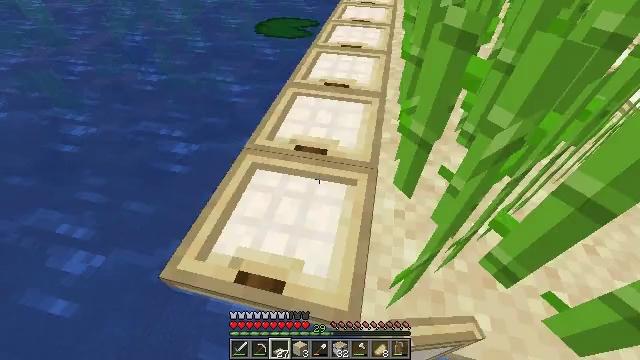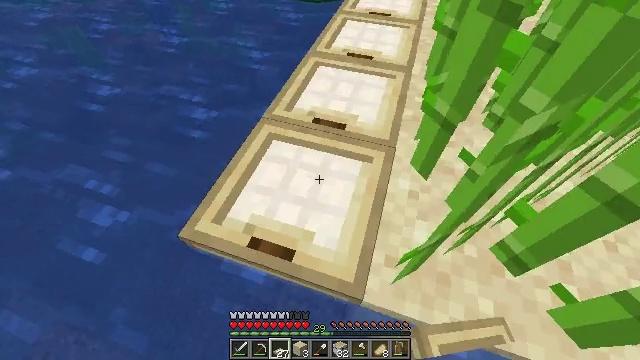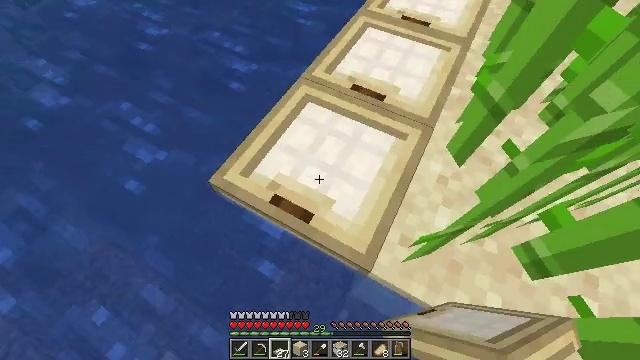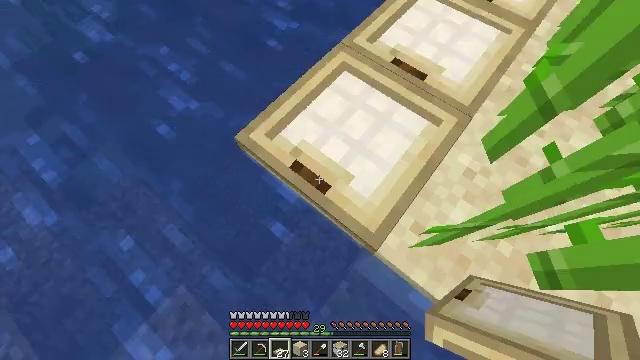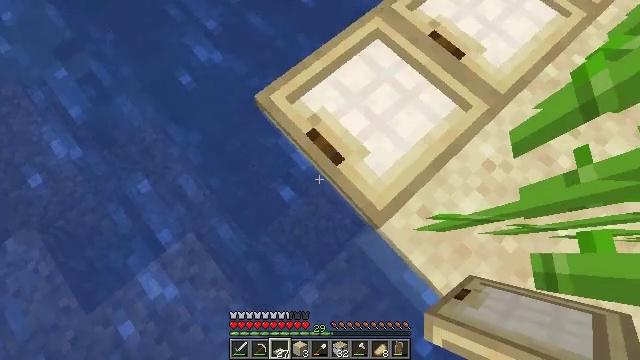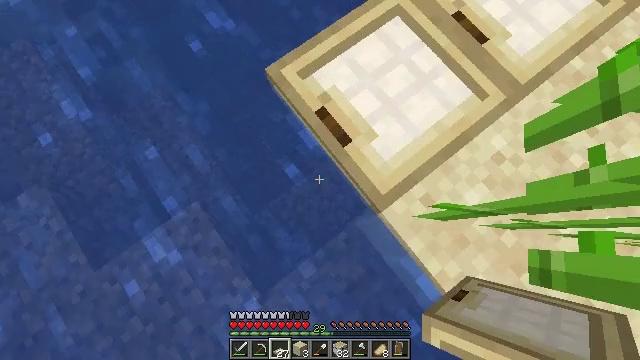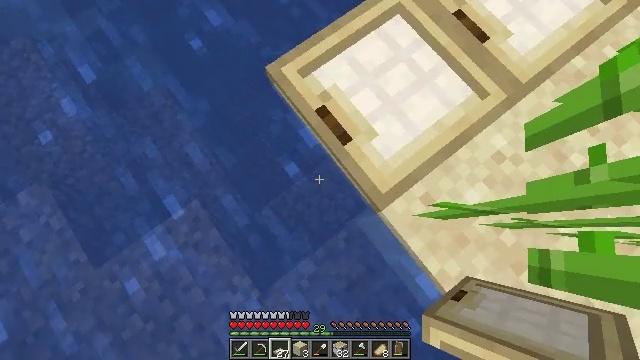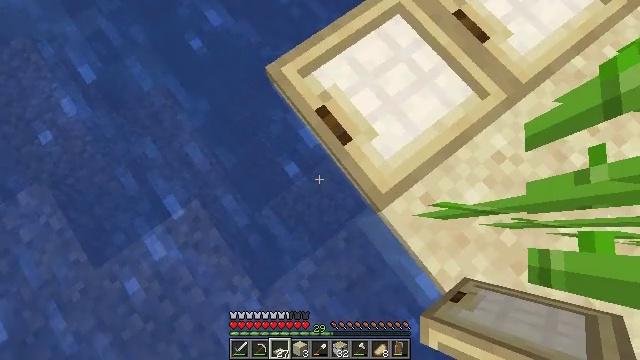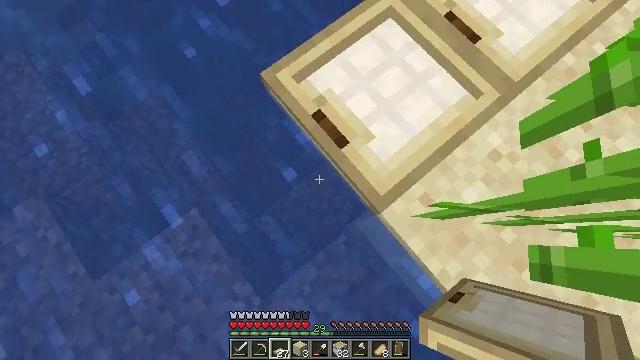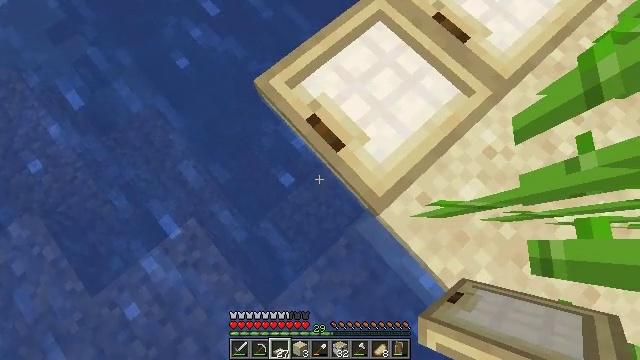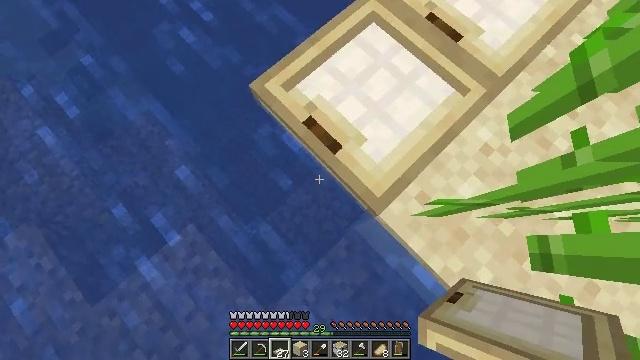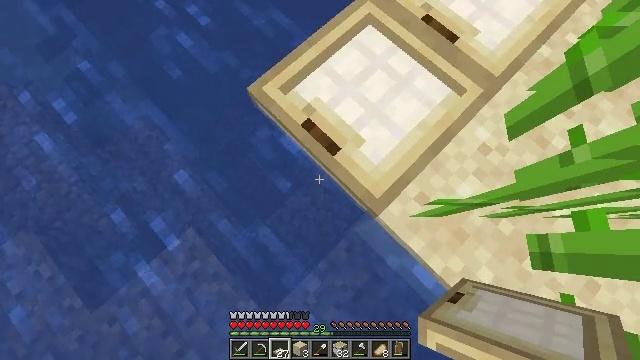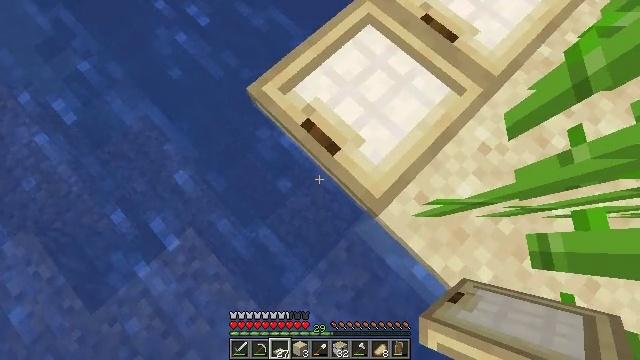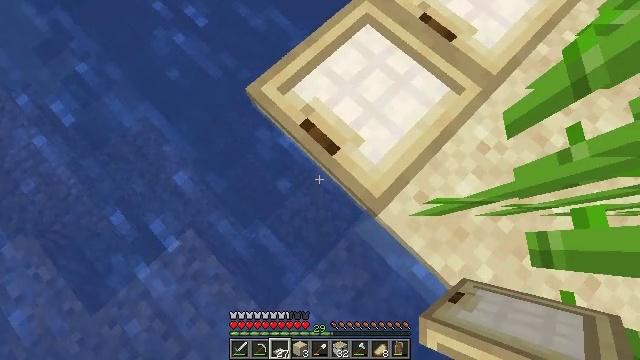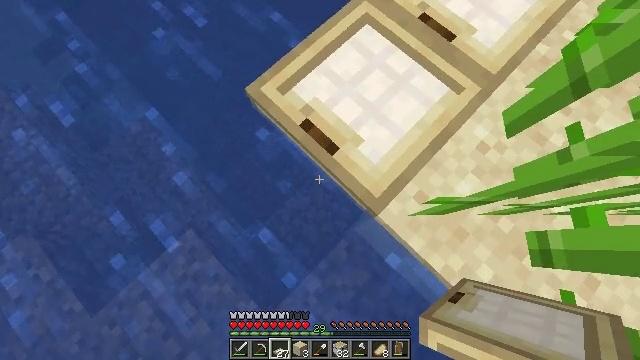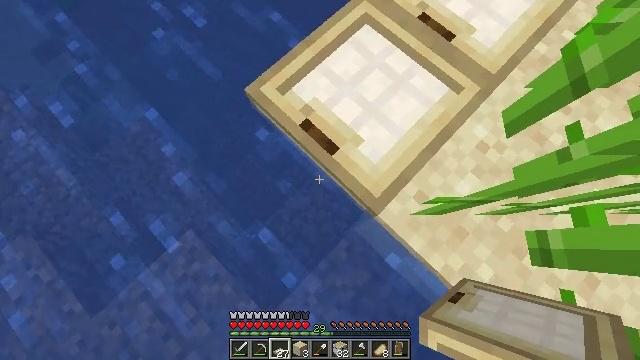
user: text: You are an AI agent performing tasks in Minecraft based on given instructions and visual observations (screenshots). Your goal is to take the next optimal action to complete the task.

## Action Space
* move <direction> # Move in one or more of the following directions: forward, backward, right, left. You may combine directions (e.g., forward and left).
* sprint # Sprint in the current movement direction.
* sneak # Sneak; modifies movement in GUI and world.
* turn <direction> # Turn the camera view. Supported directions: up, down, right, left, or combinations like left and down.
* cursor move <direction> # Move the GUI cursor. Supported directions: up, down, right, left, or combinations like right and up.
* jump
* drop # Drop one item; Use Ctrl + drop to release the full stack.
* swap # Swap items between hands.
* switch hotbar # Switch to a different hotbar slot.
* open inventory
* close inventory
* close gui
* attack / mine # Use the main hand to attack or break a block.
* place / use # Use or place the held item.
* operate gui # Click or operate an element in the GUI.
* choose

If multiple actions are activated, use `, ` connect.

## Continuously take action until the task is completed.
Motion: motion action
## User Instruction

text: Break down the birch trapdoor to collect it.
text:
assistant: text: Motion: sneak, turn left and down
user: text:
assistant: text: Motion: sneak, turn left and down
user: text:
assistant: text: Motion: sneak, turn left and down
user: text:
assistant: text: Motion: sneak, turn left and down
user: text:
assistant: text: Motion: sneak, turn left and down
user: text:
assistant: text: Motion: sneak
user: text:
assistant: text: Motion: sneak
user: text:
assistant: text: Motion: sneak, turn right
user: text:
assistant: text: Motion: sneak, turn right
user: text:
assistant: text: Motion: sneak, turn right
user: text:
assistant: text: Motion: sneak
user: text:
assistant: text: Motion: sneak
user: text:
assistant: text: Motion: sneak
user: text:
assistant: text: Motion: sneak
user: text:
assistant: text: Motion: sneak
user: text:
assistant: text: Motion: sneak
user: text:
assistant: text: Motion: sneak
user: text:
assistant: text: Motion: sneak, turn right and up
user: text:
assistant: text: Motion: sneak, turn right and up
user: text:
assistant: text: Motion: sneak, turn right and up
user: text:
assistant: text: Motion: sneak, turn right and up
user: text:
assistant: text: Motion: sneak, turn right and up
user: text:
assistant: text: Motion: sneak, turn right and up
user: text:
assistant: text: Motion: sneak, turn right
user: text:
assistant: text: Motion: sneak, turn right and up
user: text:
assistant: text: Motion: sneak, turn right and up
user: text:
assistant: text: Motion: sneak, turn right and up
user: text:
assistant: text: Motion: sneak, turn right and up
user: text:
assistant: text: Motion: sneak, turn right and up
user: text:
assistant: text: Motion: sneak, turn right and up